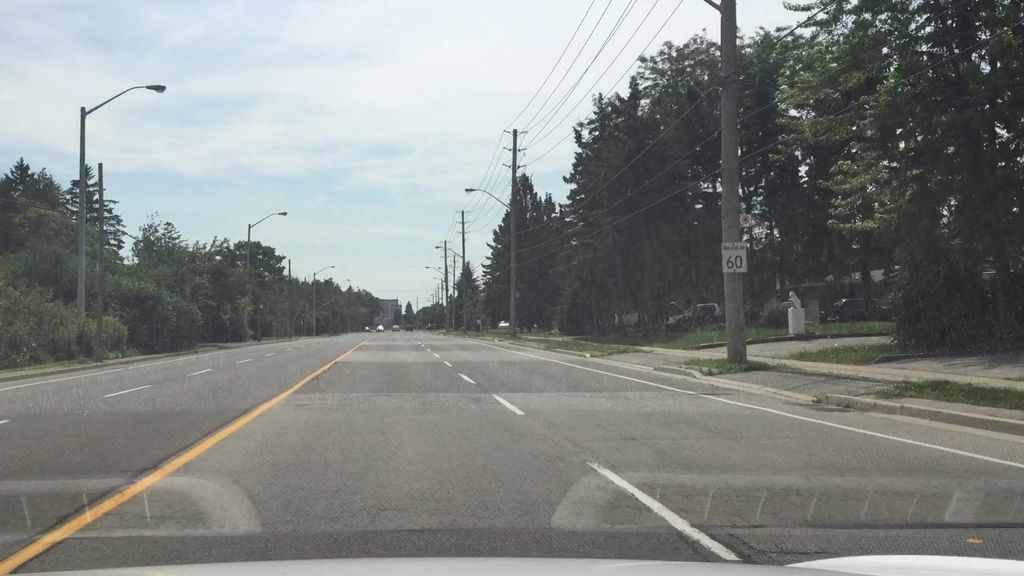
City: toronto